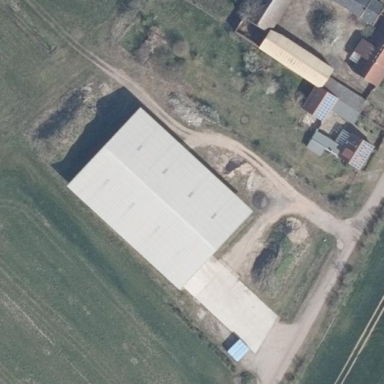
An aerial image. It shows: Farmyard area.